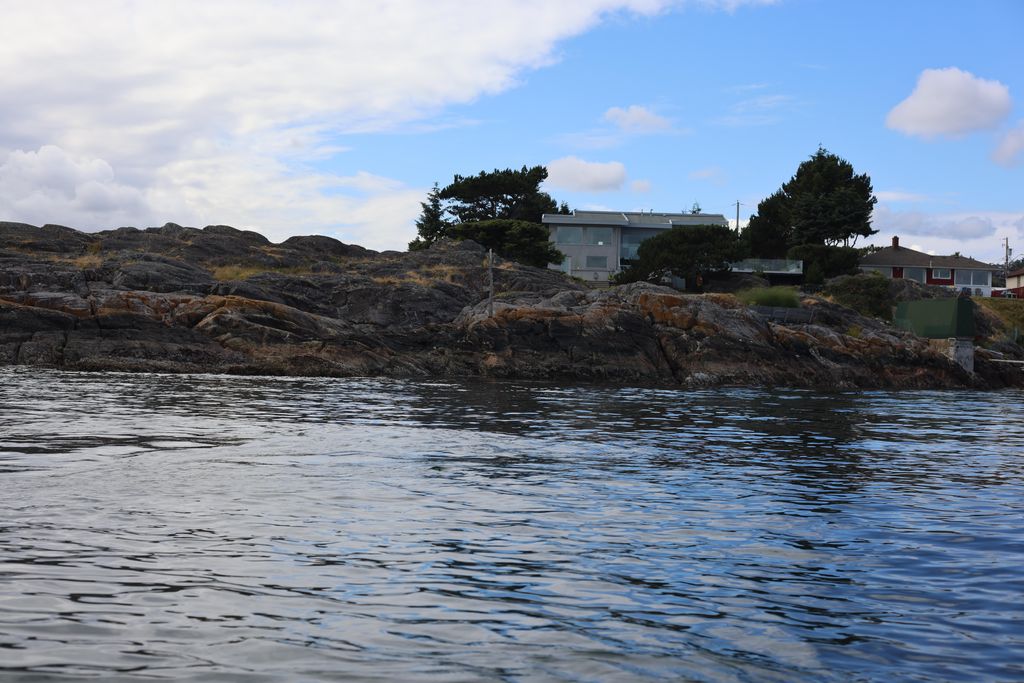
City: victoria